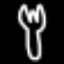
Label: fork